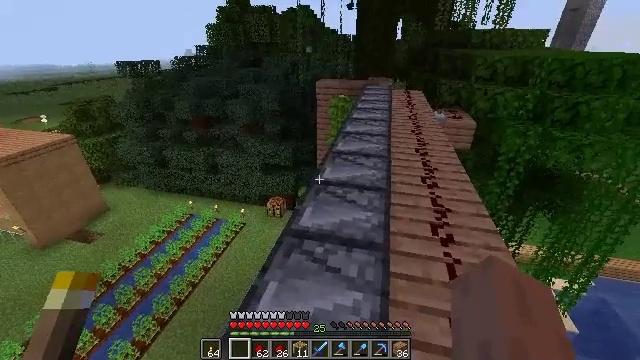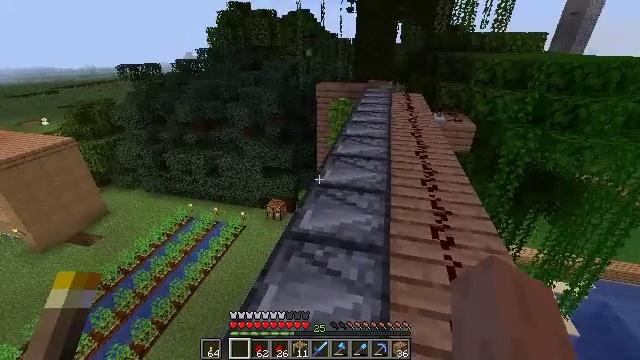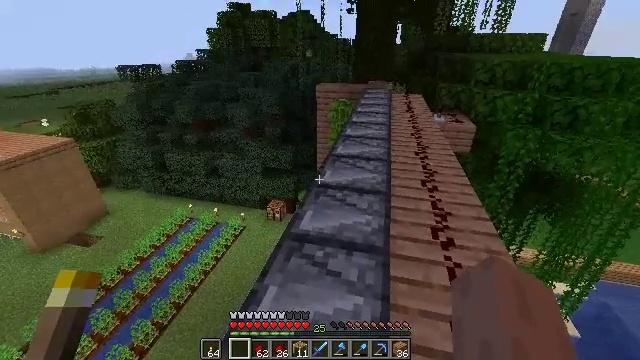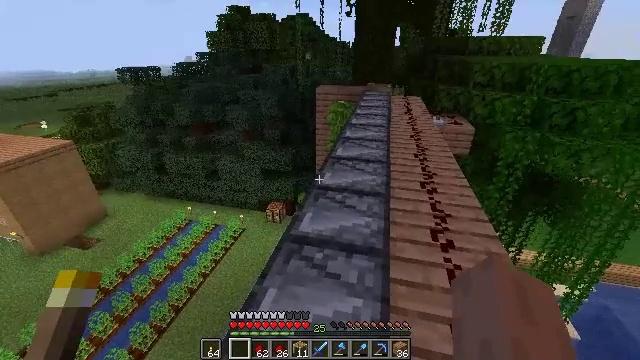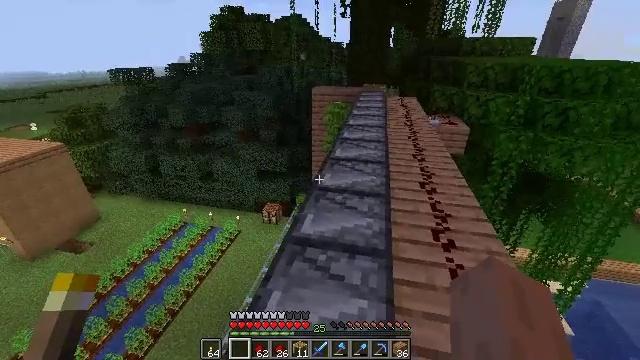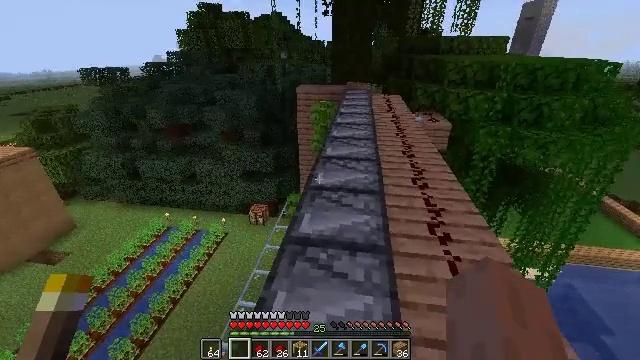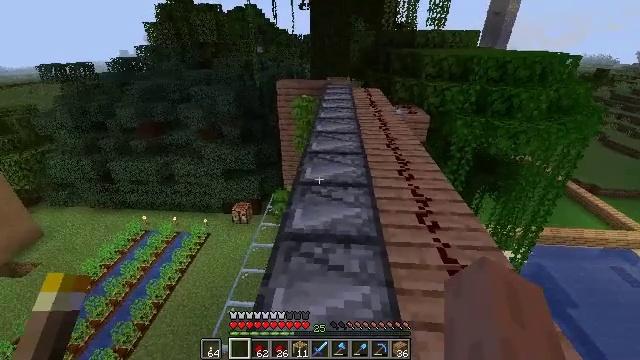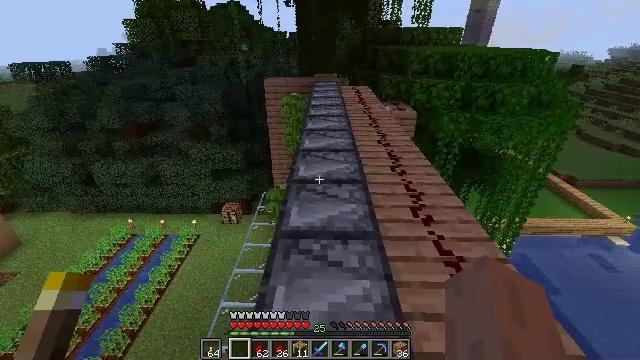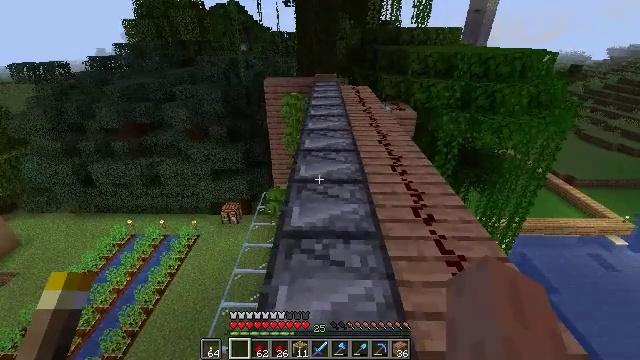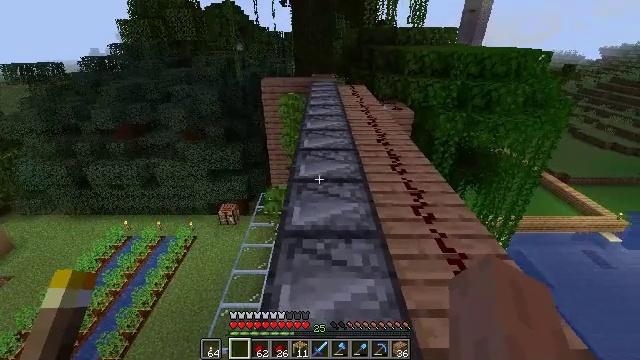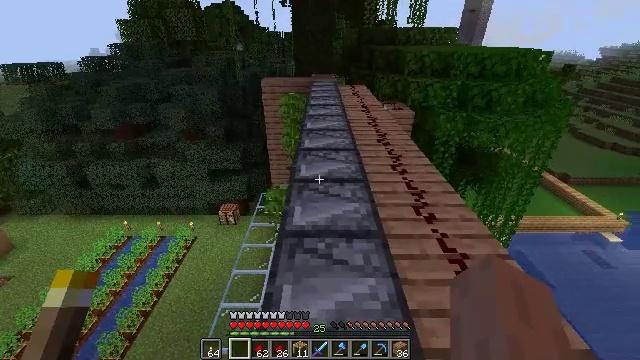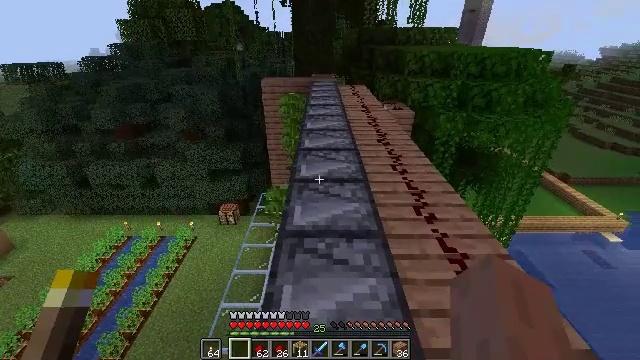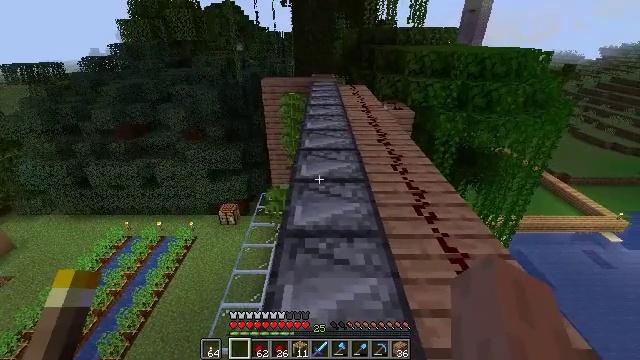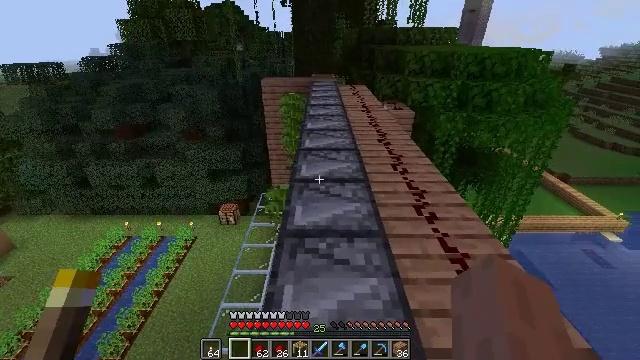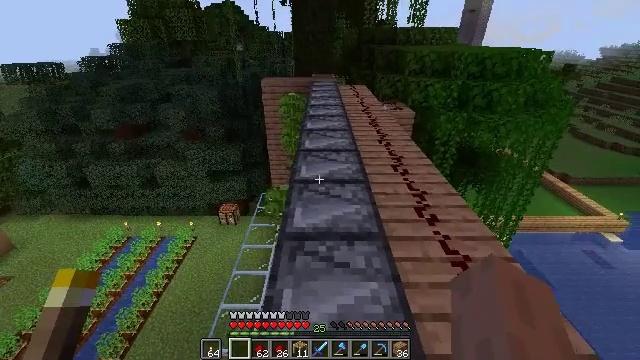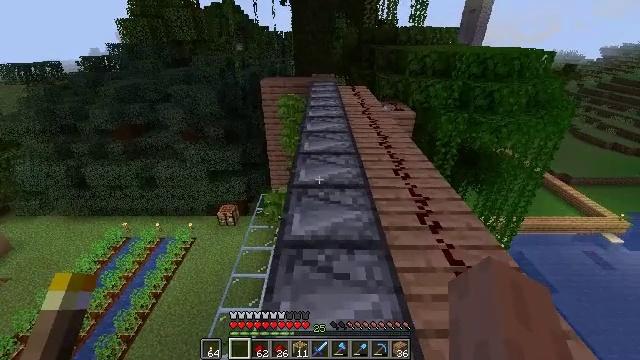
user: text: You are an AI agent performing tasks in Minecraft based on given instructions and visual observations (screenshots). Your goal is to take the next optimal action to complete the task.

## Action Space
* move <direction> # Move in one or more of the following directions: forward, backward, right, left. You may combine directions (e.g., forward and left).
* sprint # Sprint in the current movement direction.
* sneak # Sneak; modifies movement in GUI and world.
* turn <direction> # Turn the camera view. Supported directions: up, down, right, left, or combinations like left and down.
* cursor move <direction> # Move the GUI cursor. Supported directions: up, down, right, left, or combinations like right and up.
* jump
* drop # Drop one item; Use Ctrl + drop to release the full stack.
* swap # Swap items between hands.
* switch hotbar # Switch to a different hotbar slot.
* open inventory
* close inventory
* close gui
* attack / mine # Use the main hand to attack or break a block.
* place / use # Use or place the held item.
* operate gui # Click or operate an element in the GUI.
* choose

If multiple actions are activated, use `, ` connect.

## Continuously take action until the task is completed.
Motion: motion action
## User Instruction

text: Harvest bamboo from the farm.
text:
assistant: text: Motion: no_op
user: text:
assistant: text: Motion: no_op
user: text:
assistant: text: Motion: no_op
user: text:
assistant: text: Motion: move left, turn right
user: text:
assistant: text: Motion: move left, turn right
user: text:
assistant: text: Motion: turn right and down
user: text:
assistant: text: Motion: turn right
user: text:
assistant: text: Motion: no_op
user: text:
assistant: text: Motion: no_op
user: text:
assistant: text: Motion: no_op
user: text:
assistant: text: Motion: no_op
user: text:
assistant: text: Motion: no_op
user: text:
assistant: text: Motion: no_op
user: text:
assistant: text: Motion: move forward
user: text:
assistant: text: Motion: move forward
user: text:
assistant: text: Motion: move forward
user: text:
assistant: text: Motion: move forward
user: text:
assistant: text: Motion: move forward
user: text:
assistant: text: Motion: move forward
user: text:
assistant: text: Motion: move forward
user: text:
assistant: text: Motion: move forward
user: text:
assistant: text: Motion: move forward
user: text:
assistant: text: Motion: move forward
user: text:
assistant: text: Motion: move forward
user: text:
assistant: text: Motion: move forward
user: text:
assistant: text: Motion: move forward
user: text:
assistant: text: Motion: move forward
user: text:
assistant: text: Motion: move forward
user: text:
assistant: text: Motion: move forward
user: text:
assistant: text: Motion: move forward